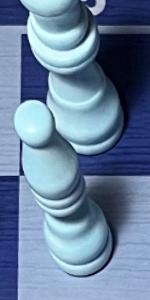
Label: Bishop_White